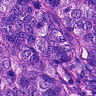
Metastatic tissue present: yes